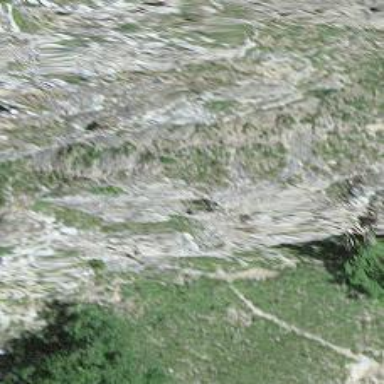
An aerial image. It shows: Cliff in nature.